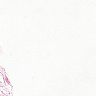
Metastatic tissue present: no